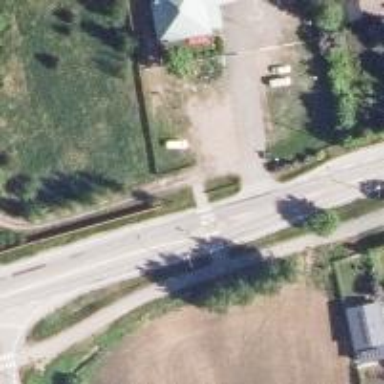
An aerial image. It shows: Uncontrolled crossing on the road.